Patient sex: M
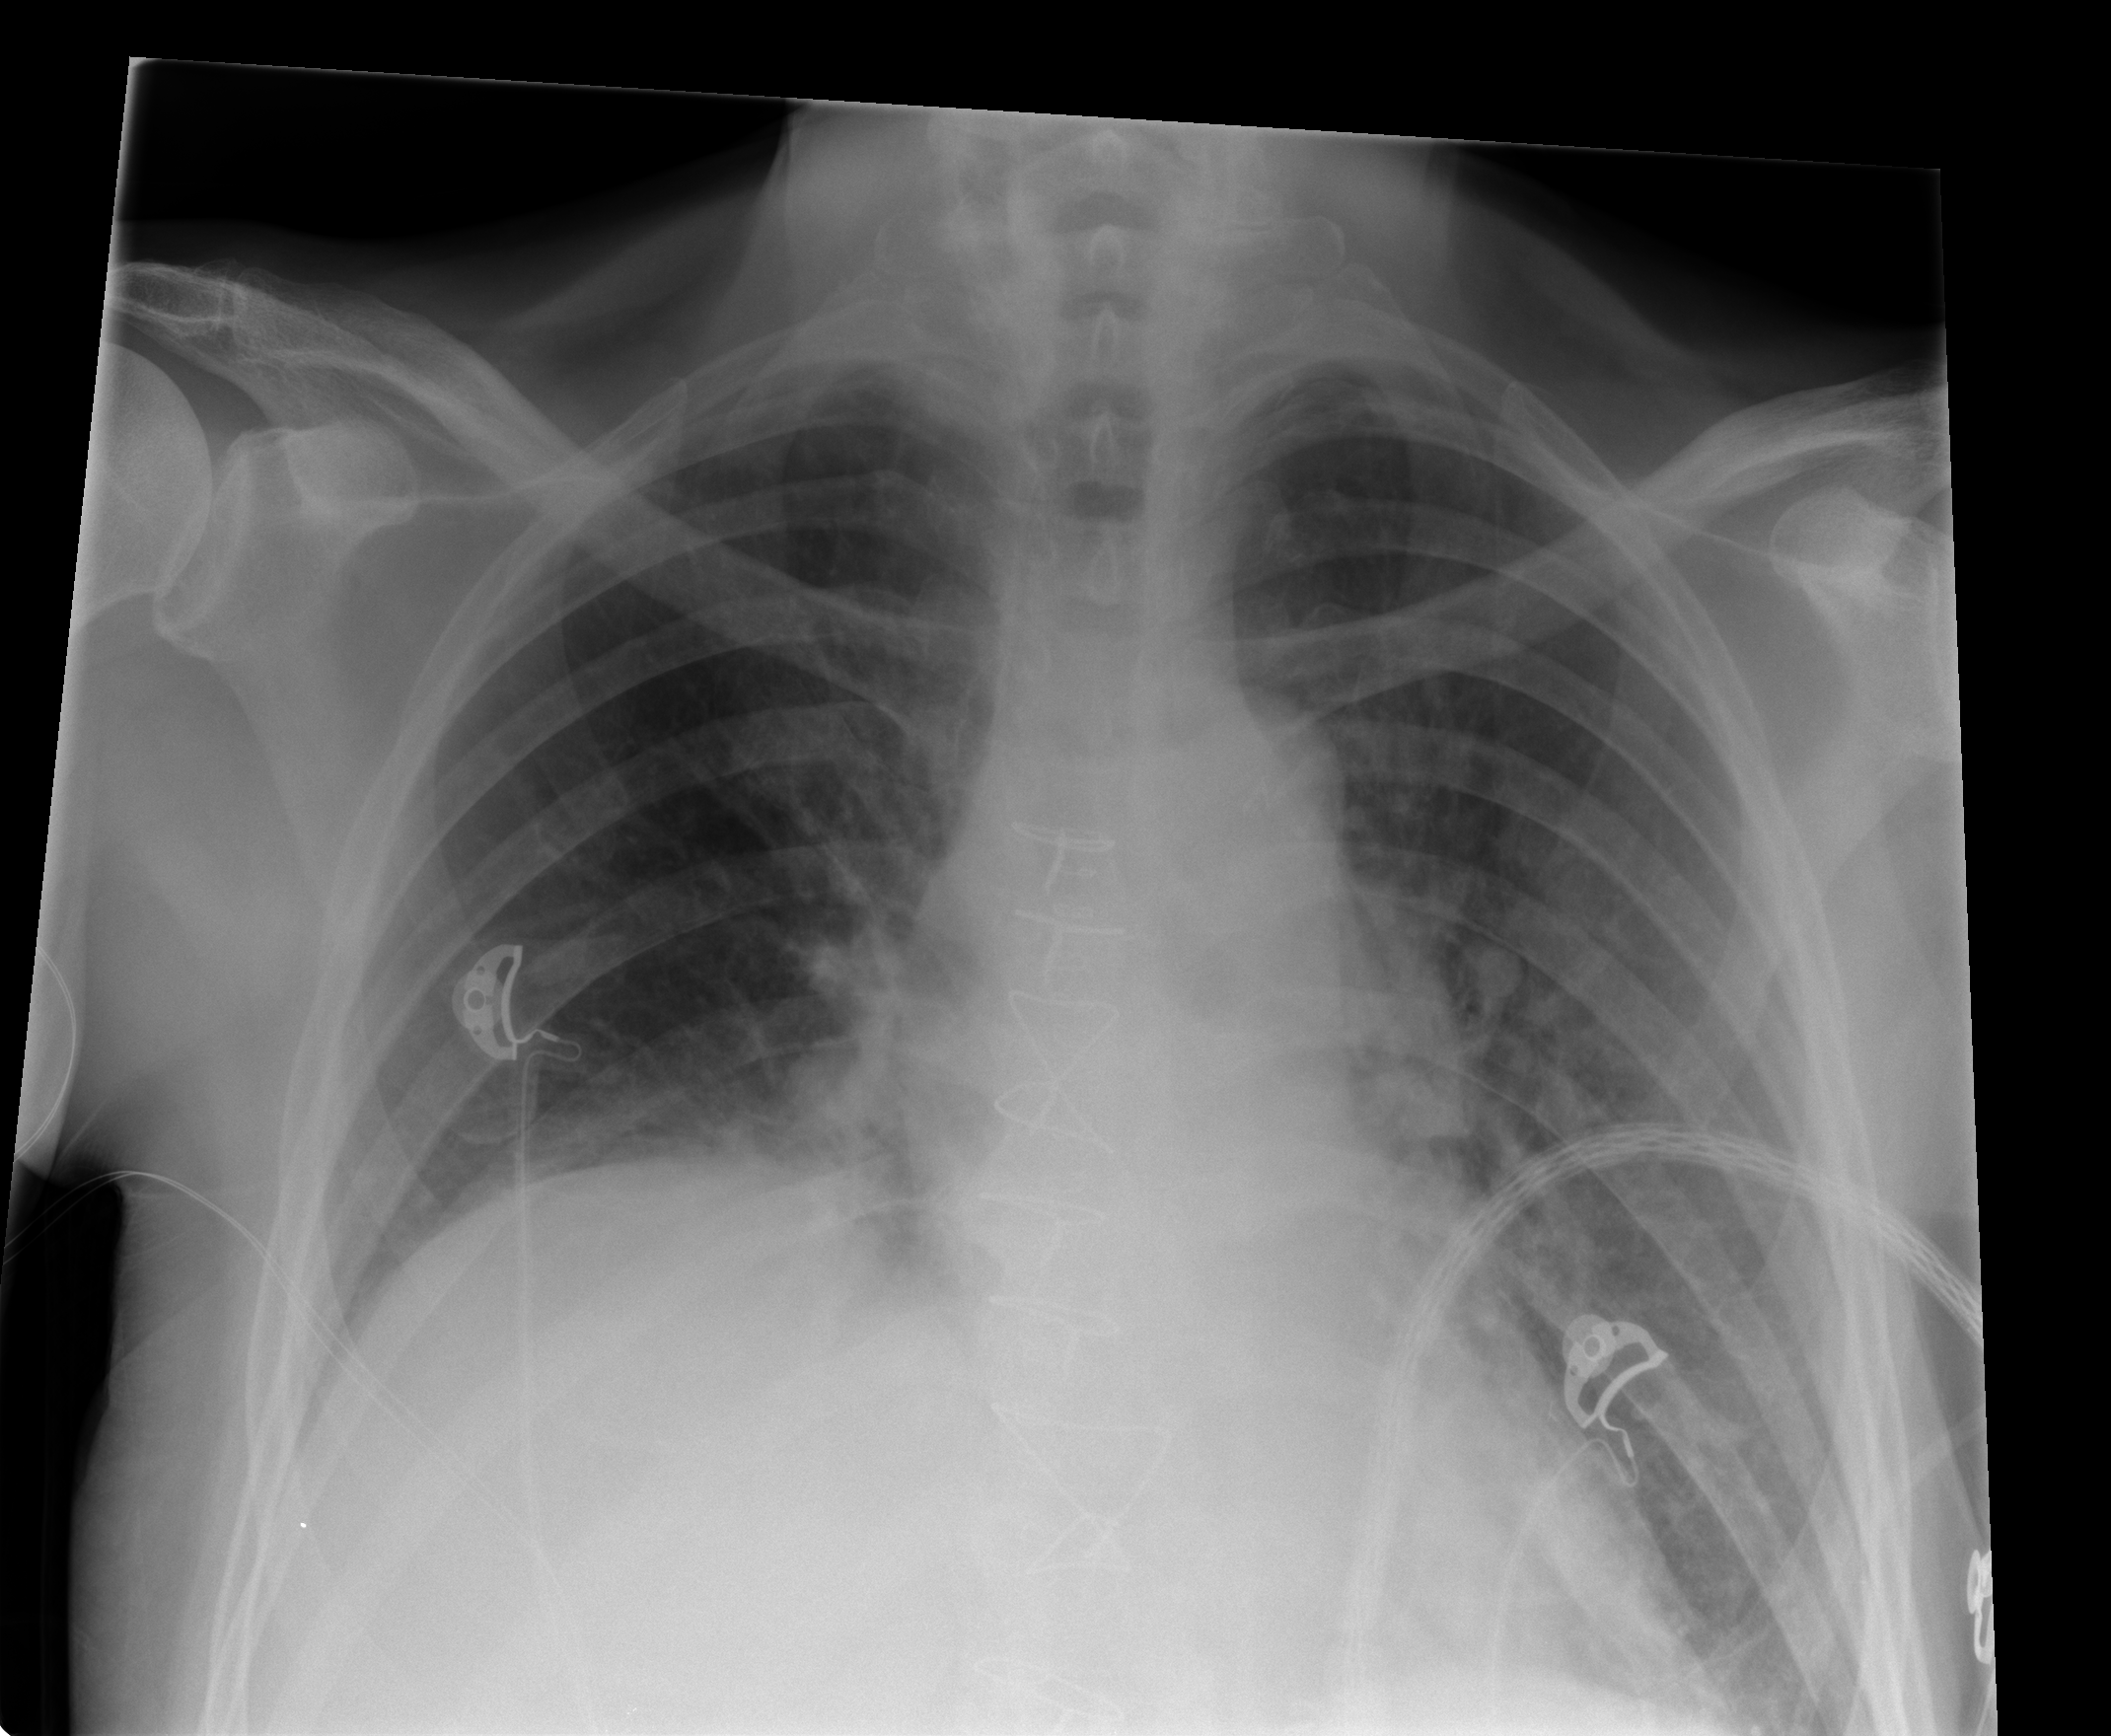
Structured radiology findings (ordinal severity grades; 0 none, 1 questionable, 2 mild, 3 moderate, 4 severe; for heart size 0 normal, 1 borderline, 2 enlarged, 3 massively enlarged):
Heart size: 0
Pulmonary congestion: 0
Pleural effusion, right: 0
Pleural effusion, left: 1
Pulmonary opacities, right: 0
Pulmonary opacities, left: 1
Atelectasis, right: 2
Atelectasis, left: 2